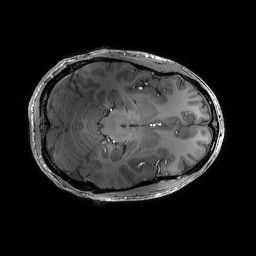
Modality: T1w
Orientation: axial
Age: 32
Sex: male
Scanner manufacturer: siemens
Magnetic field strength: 6.98 T
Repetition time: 2.37 s
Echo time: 0.00231 s